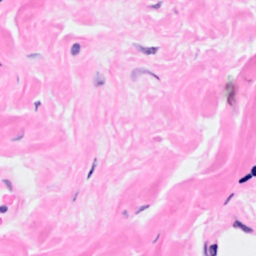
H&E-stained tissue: Breast